Interaction volume radius: 10 \u00c5
Interaction volume height: 20 \u00c5
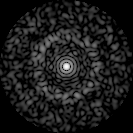
Disorder parameter: 0.8368